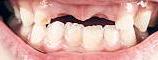
Condition: hypodontia